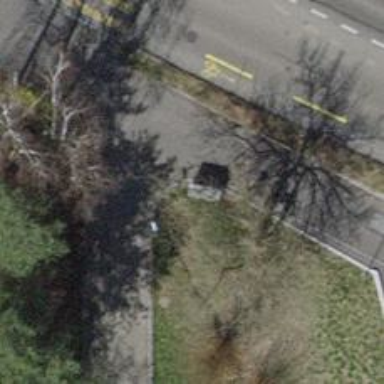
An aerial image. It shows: Street cabinet used for power utility.